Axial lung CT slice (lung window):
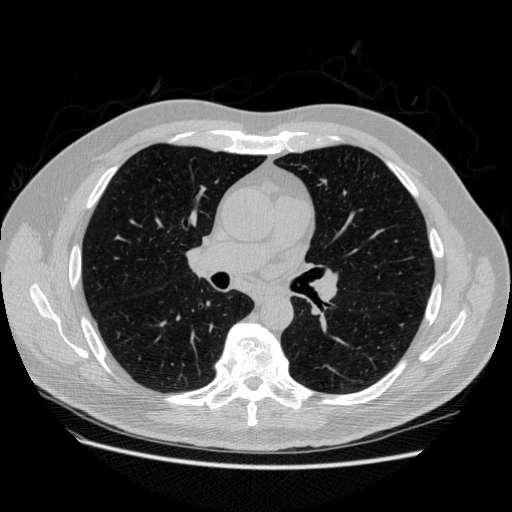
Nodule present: no